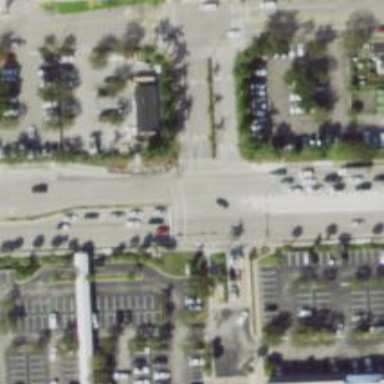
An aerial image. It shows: Primary highway with separate asphalt sidewalk.